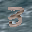
Label: 3